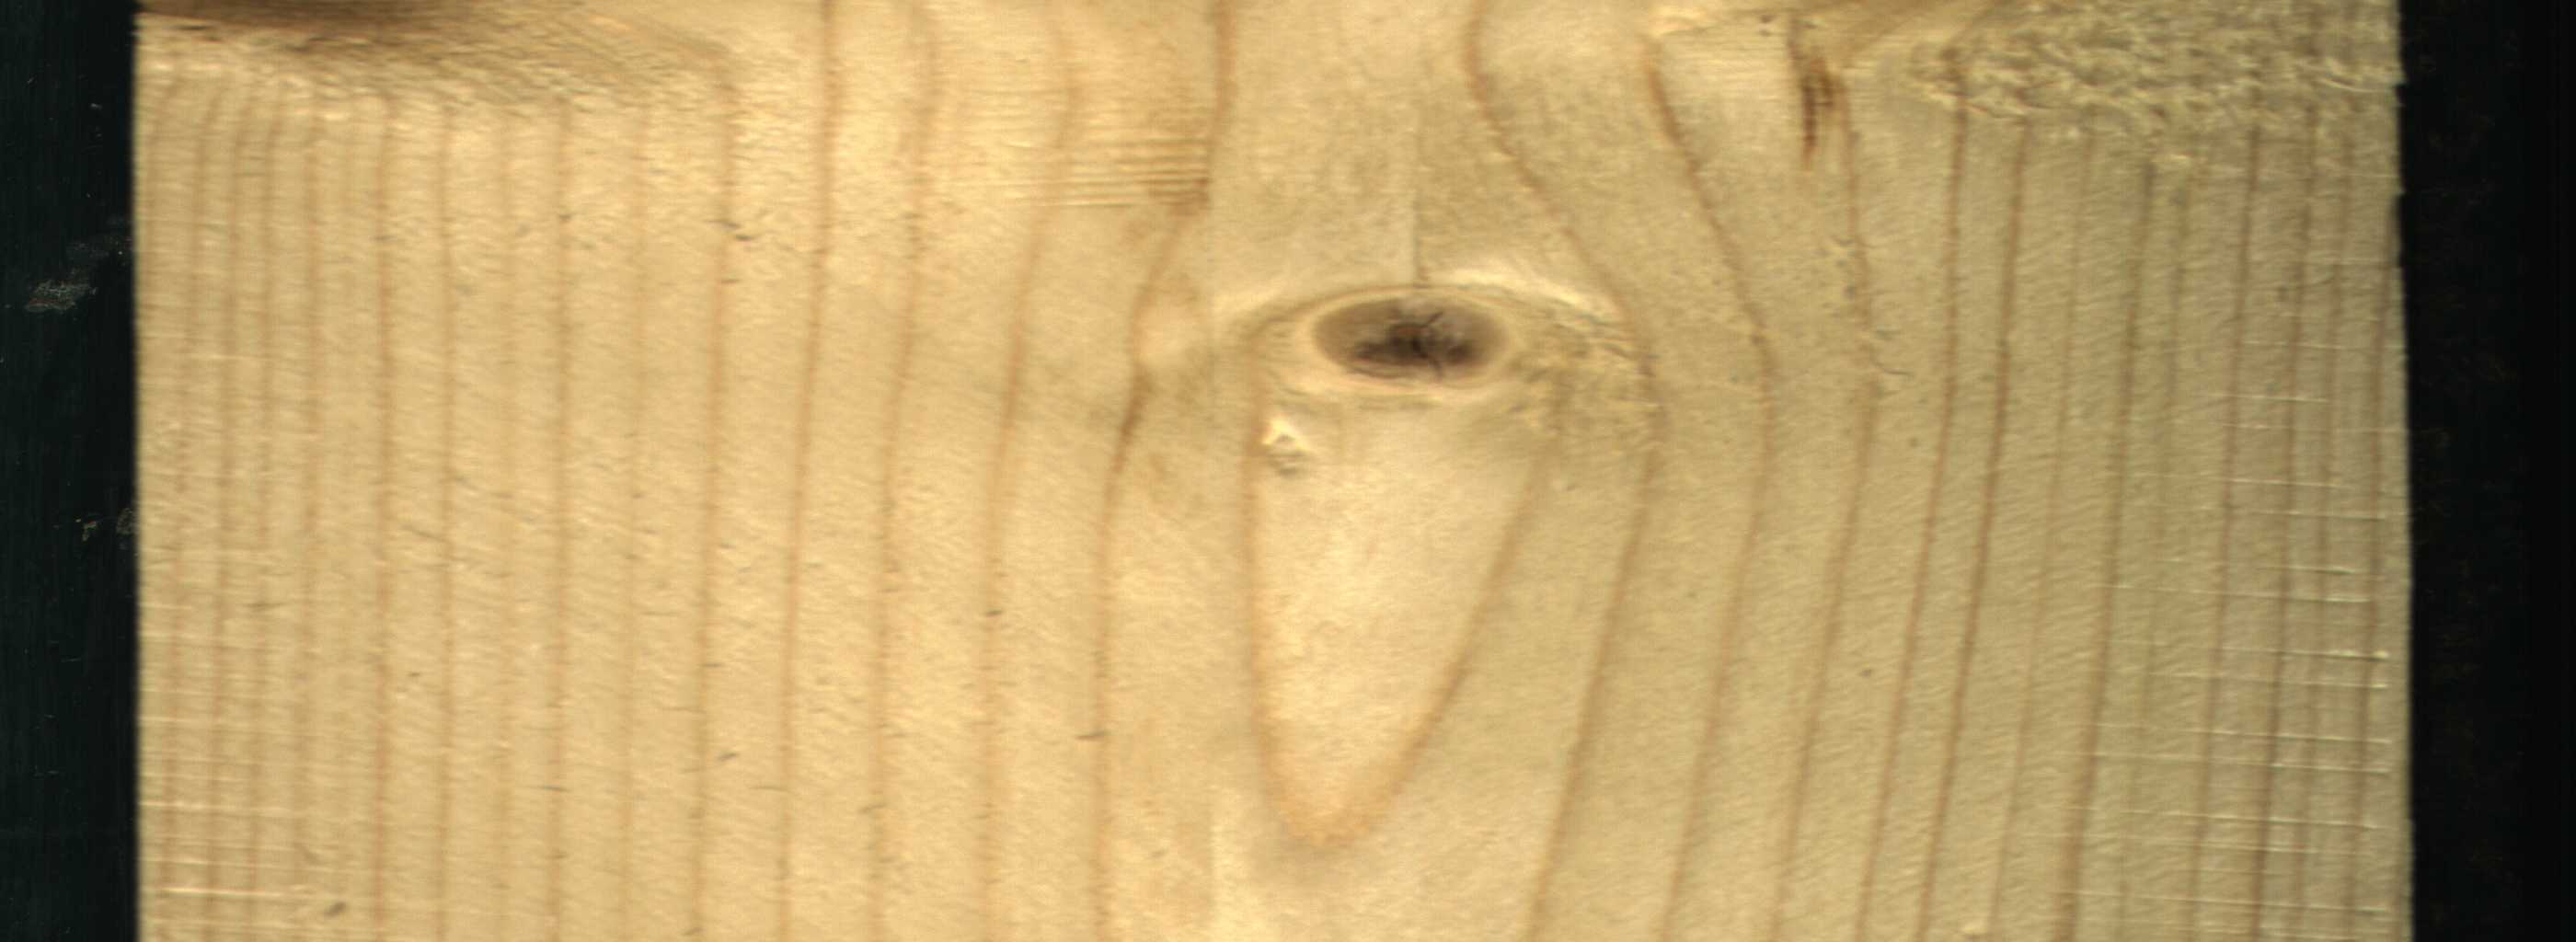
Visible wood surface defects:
Live_Knot
Live_Knot